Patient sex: F
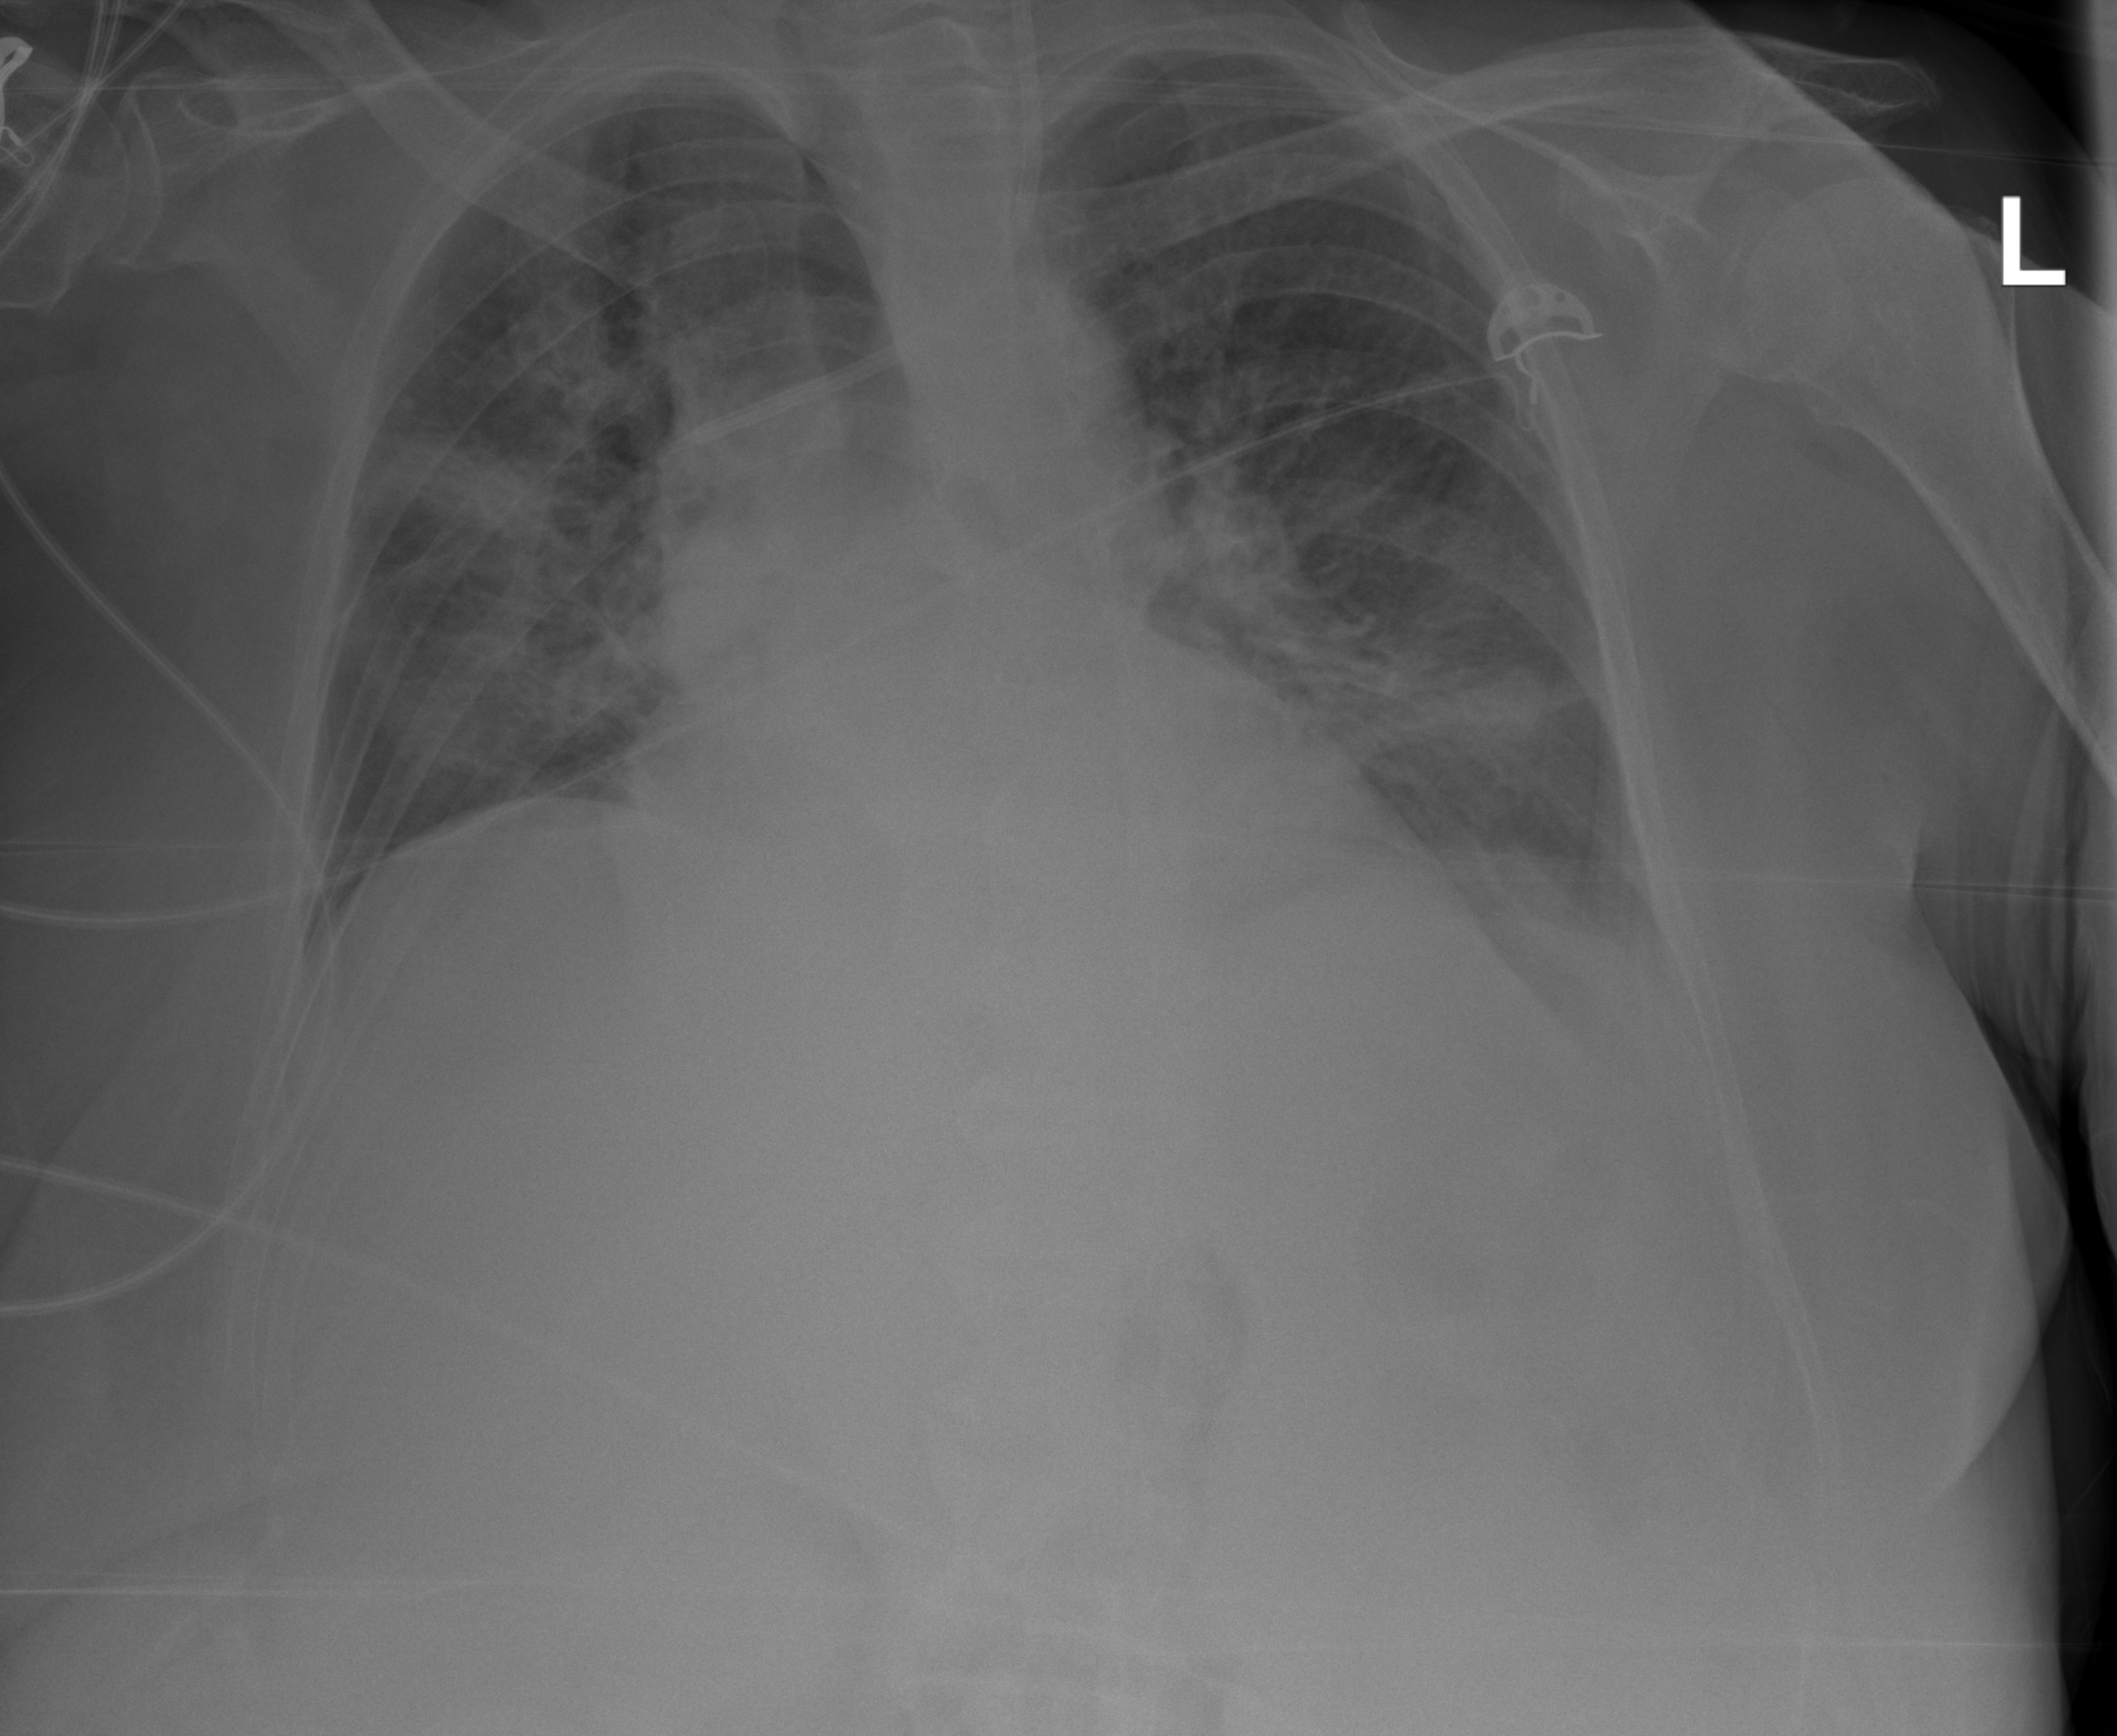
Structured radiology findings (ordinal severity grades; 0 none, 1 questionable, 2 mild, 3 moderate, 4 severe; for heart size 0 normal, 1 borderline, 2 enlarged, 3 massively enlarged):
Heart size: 2
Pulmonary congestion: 2
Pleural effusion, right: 0
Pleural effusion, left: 1
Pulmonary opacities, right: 3
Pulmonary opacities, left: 3
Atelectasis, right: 2
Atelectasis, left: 2